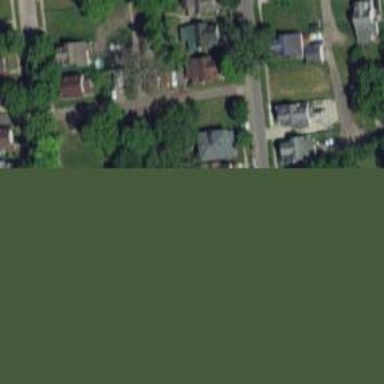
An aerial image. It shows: Alley classified as service road.